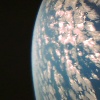
Label: cloud